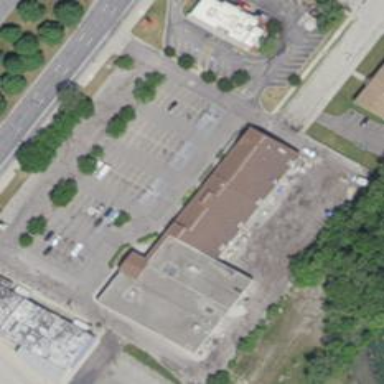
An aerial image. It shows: Retail building.